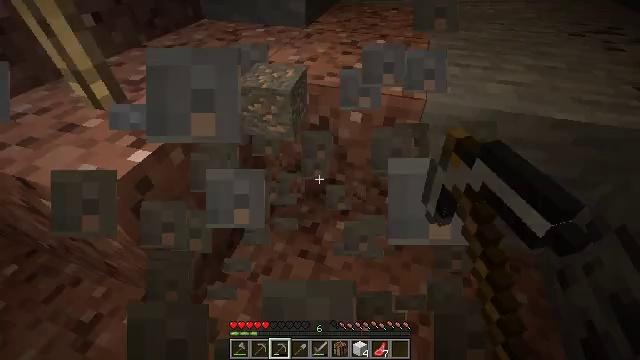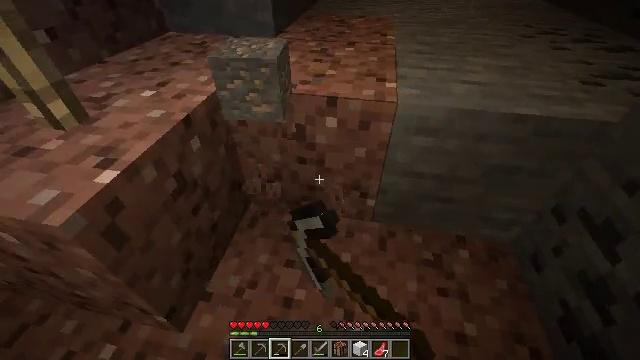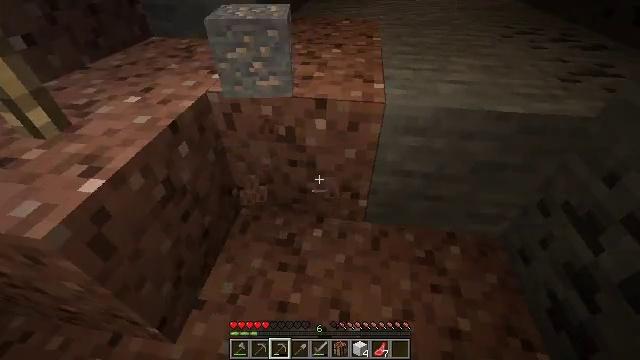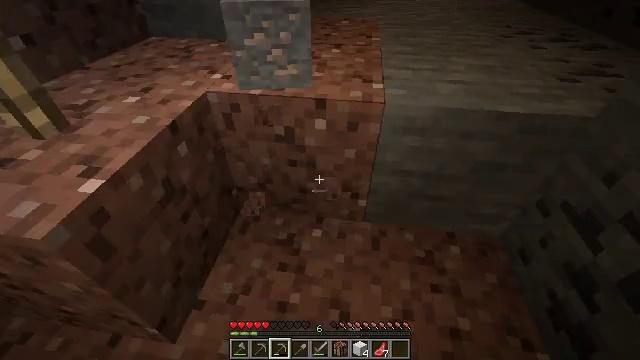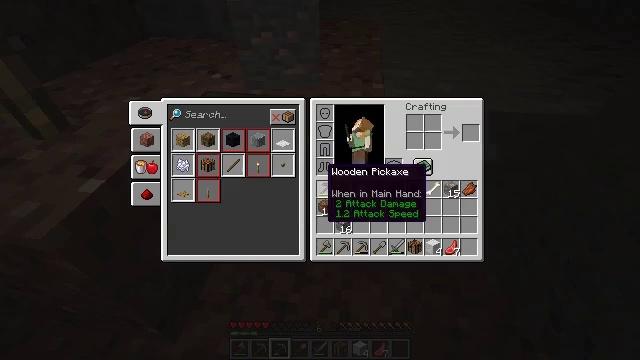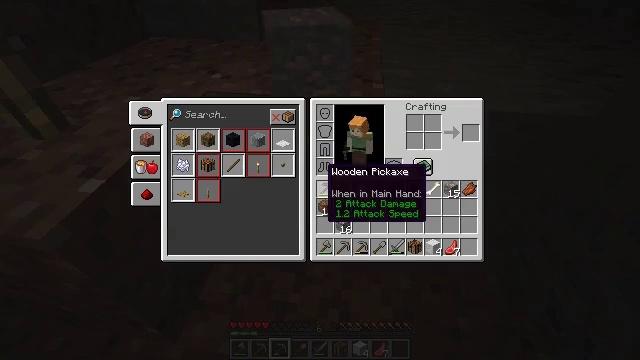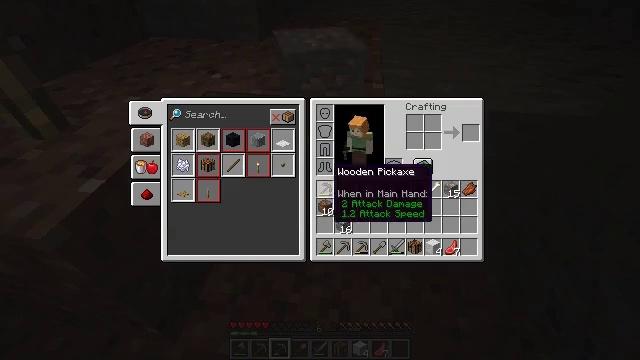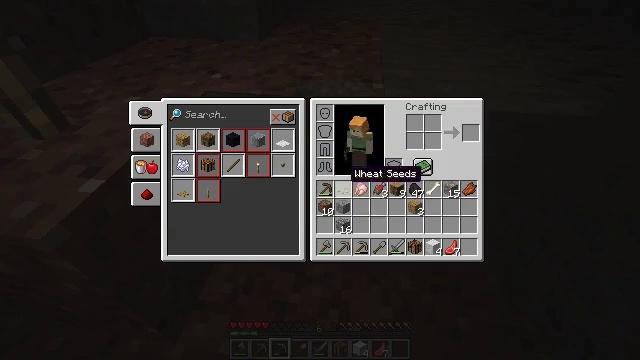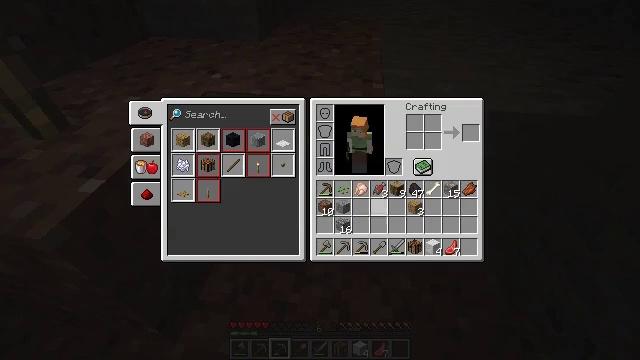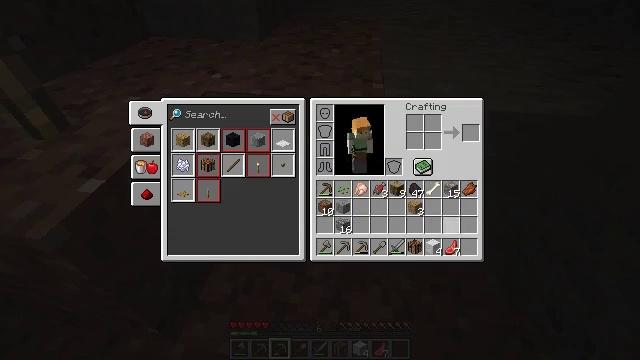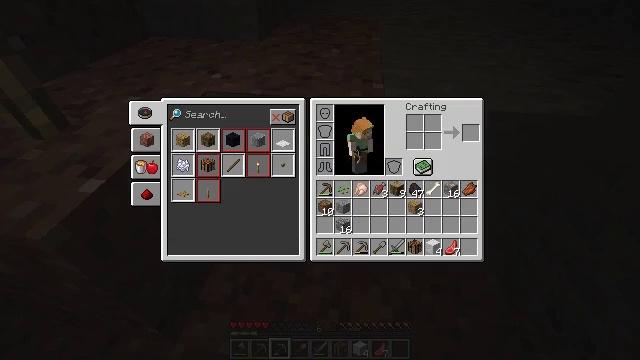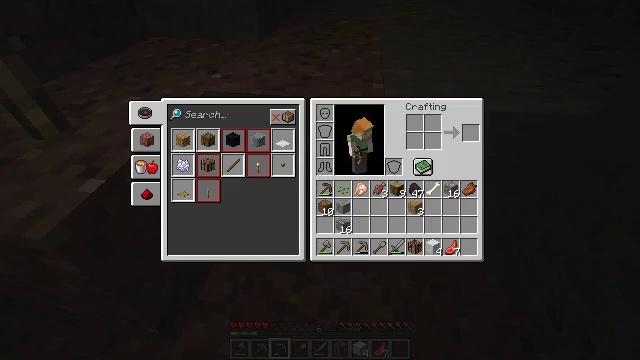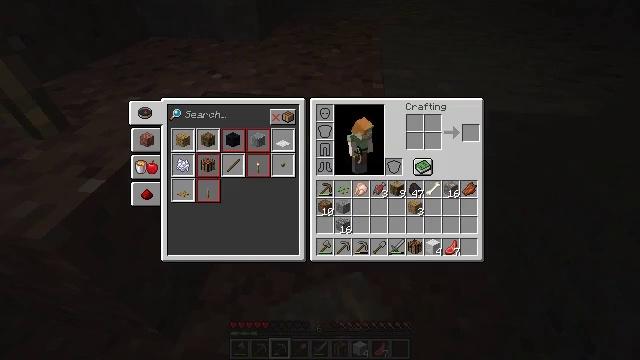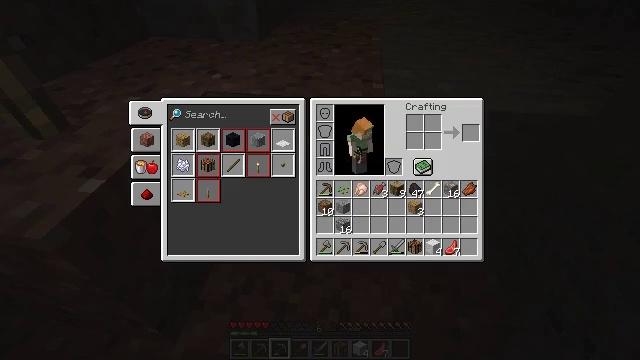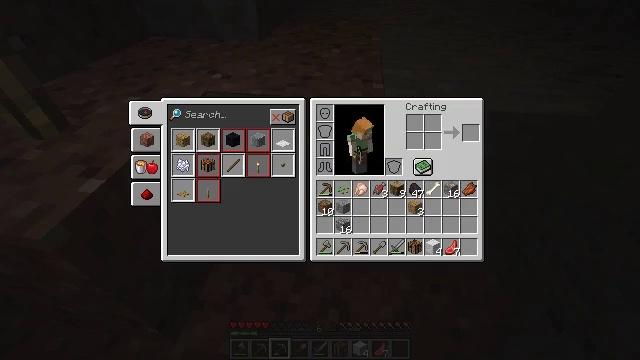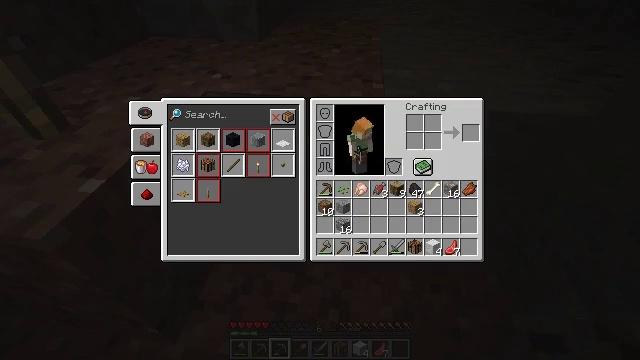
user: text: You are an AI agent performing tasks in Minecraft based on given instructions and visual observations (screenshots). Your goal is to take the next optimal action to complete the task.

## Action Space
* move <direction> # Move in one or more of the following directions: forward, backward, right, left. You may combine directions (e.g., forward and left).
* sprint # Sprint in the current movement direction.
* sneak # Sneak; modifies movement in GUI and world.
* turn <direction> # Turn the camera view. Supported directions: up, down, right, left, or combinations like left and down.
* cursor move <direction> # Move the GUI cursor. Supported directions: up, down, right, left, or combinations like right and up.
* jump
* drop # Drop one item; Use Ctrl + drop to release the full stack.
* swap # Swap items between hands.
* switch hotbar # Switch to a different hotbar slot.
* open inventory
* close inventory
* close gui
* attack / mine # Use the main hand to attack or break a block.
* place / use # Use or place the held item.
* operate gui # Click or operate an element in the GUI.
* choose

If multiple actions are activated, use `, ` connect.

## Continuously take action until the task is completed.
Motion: motion action
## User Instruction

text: Mine the torch on the wall.
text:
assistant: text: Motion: turn right and up, attack / mine
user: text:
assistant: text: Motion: turn right
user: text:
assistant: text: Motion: no_op
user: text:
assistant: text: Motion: open inventory
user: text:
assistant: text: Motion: open inventory
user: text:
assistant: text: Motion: open inventory
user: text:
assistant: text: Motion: cursor move right
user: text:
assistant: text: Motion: cursor move right and down
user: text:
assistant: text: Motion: cursor move right and down
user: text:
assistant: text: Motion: cursor move right and down
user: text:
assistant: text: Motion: cursor move right
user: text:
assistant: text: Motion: cursor move right
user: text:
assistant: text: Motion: cursor move right
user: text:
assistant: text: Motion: cursor move up
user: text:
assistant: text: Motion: cursor move left and up
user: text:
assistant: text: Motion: cursor move left and up
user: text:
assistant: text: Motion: cursor move left and up
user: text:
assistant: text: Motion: no_op
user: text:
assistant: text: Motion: close inventory
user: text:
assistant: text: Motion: turn left, close inventory
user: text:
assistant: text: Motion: turn left and up
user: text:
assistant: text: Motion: turn left and up
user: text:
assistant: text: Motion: move forward
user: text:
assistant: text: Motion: move forward
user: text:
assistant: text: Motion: move forward
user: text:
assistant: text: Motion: no_op
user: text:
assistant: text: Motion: turn left and up
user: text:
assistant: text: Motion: turn left and up
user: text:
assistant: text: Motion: turn left
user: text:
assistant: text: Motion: move forward, turn left and up